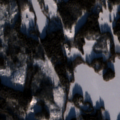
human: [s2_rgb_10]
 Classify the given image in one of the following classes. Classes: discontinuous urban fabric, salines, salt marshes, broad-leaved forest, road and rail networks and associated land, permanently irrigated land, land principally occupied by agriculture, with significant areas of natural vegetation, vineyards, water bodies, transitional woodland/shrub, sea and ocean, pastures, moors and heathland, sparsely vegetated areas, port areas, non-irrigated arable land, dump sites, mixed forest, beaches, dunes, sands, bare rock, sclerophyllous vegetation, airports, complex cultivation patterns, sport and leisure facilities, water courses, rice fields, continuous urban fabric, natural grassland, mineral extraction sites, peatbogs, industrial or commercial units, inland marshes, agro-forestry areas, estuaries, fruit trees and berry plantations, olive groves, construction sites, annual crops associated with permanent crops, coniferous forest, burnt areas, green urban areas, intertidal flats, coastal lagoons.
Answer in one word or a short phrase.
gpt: land principally occupied by agriculture, with significant areas of natural vegetation, coniferous forest, mixed forest, transitional woodland/shrub, water bodies